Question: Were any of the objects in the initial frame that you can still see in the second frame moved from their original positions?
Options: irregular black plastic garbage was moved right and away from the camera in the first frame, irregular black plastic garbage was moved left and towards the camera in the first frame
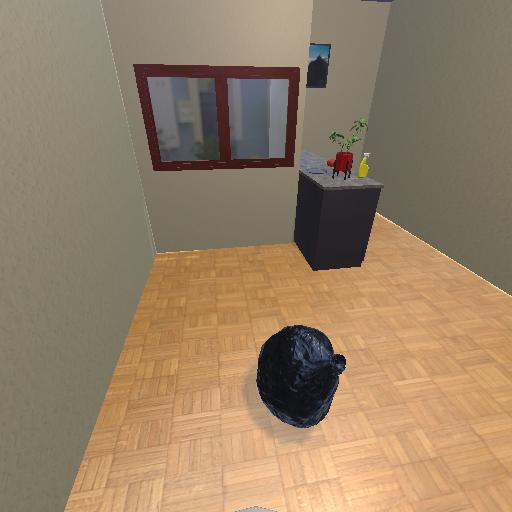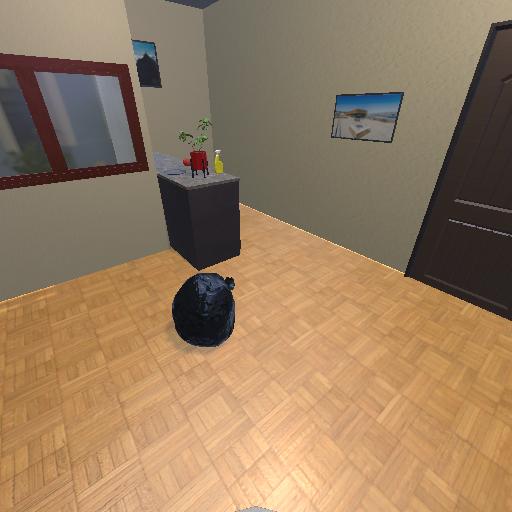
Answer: irregular black plastic garbage was moved right and away from the camera in the first frame